Question: I have a question with php. I wanna generate a signature based on some values and make them look something like this:

How is this possible?
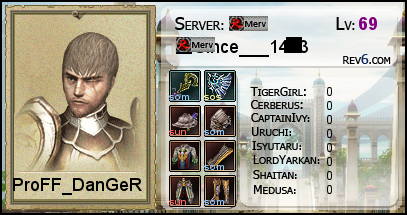
Answer: Take a look at this: <URL>
I think with it you can compose such an image out of several parts (e.g. the character face and the background) and add the text by adding text on top of it.